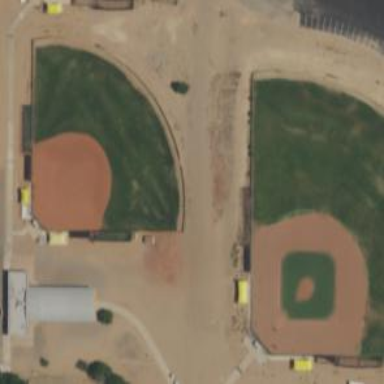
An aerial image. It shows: Baseball pitch for leisure land activities.